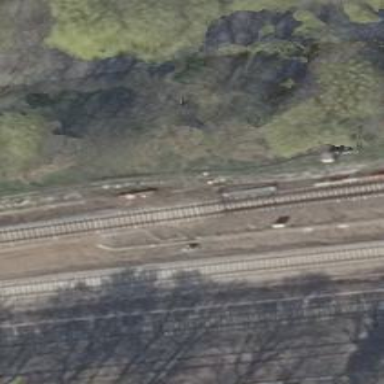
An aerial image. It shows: Railway switch with the turnout on the right side.